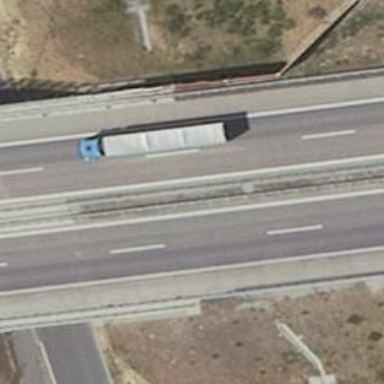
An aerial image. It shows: Bridge over motorway.